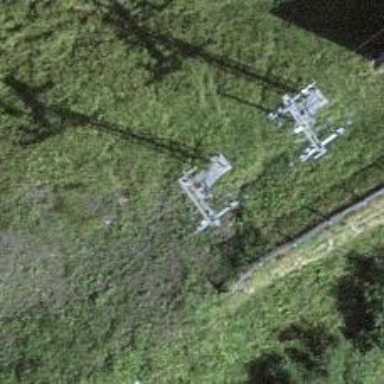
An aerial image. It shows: Pylon for aerialway.